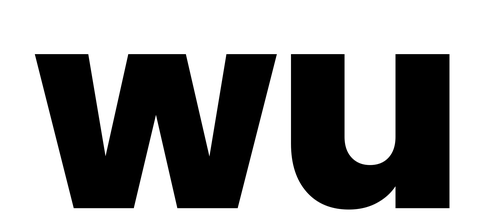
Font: Poppins-ExtraBold